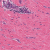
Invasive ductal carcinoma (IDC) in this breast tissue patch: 0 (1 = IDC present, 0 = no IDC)